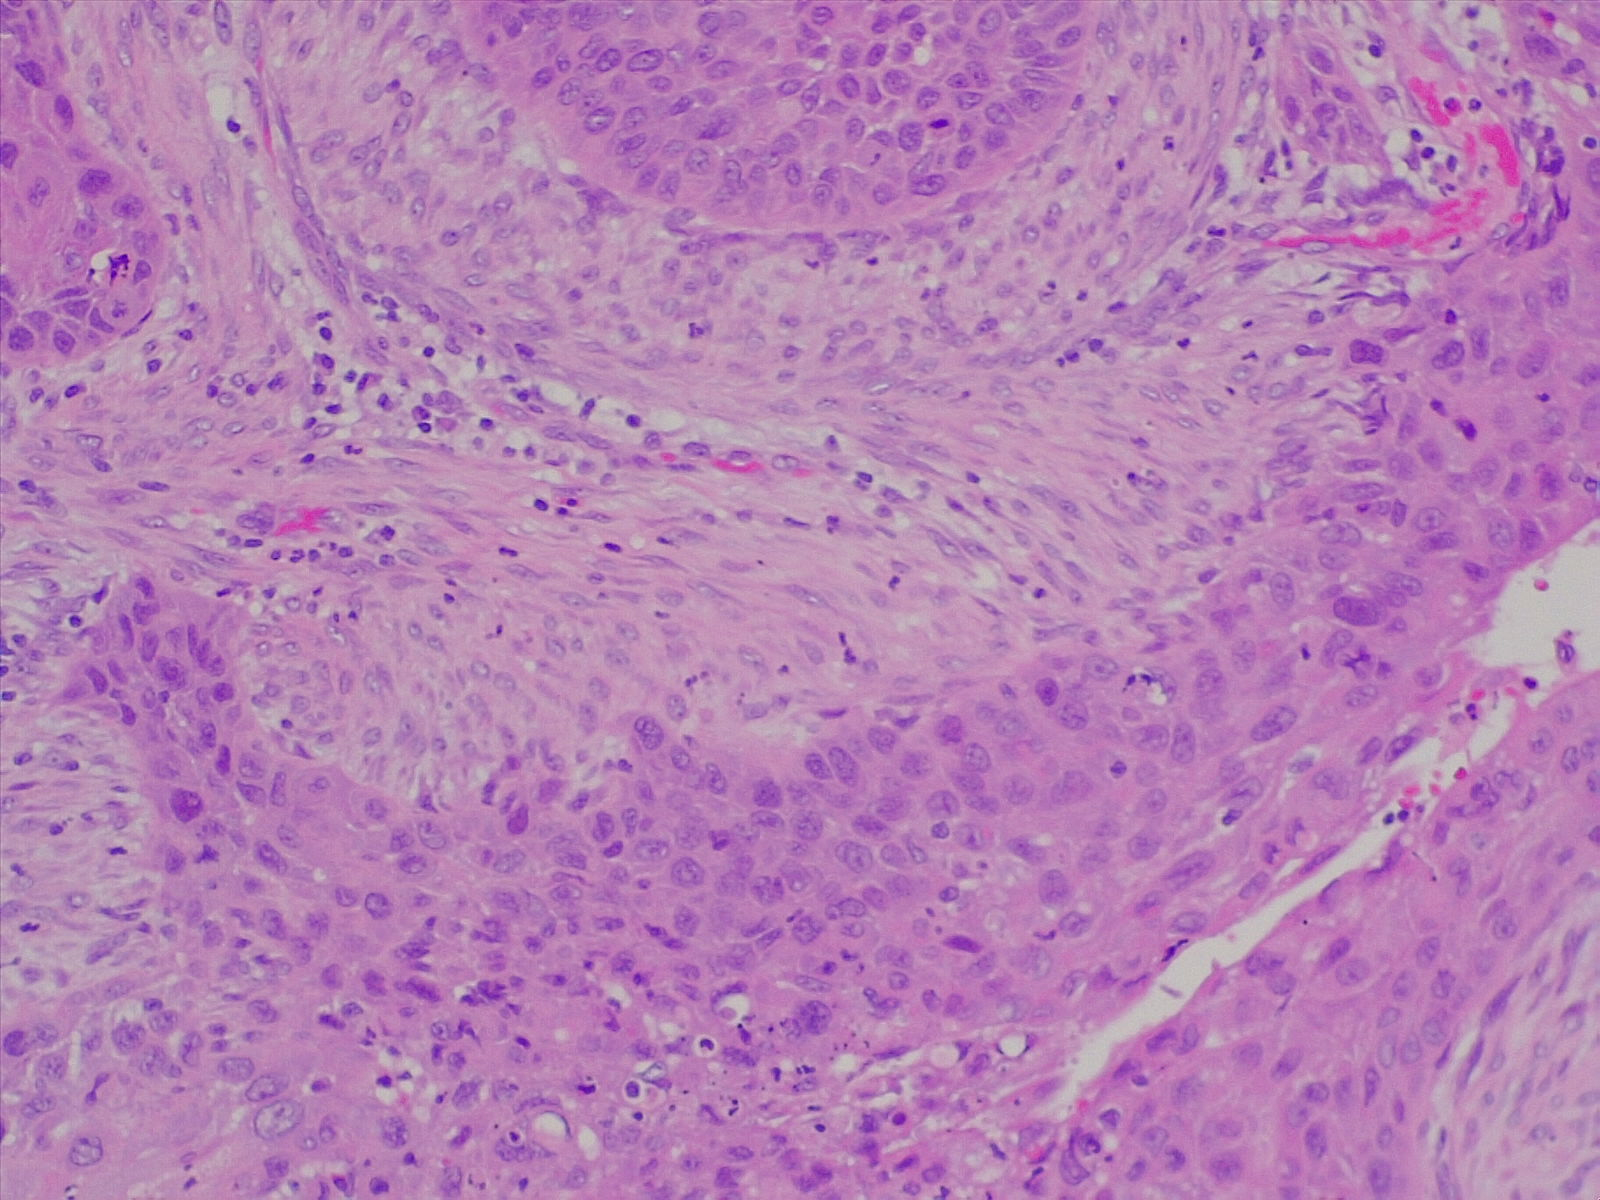
Label: lung squamous cell carcinoma, well differentiated